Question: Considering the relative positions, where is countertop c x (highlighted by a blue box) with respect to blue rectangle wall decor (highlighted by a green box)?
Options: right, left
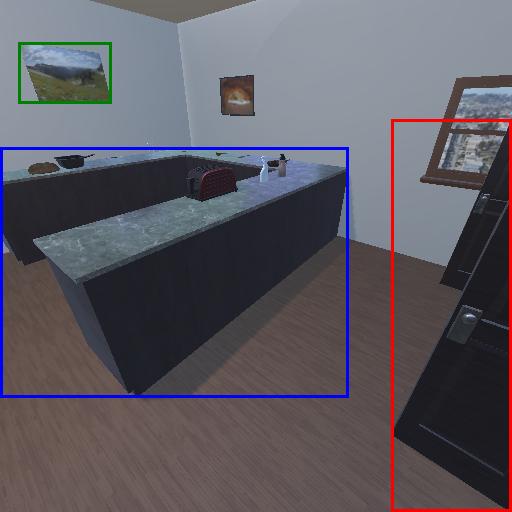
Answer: right